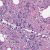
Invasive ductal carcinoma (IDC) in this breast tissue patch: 0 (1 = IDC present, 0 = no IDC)